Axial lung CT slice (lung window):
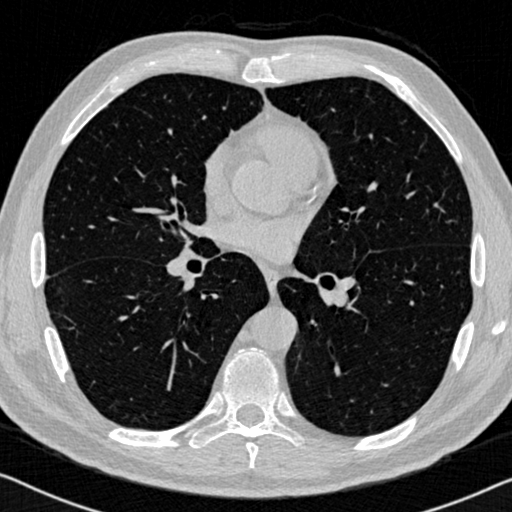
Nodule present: no